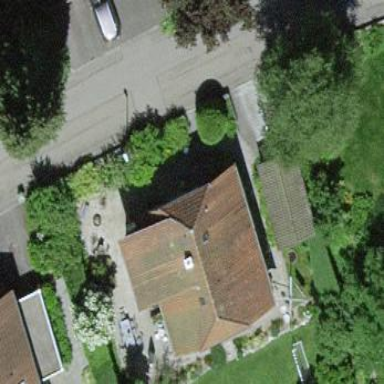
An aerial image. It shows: Residential building with hipped roof.